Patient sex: F
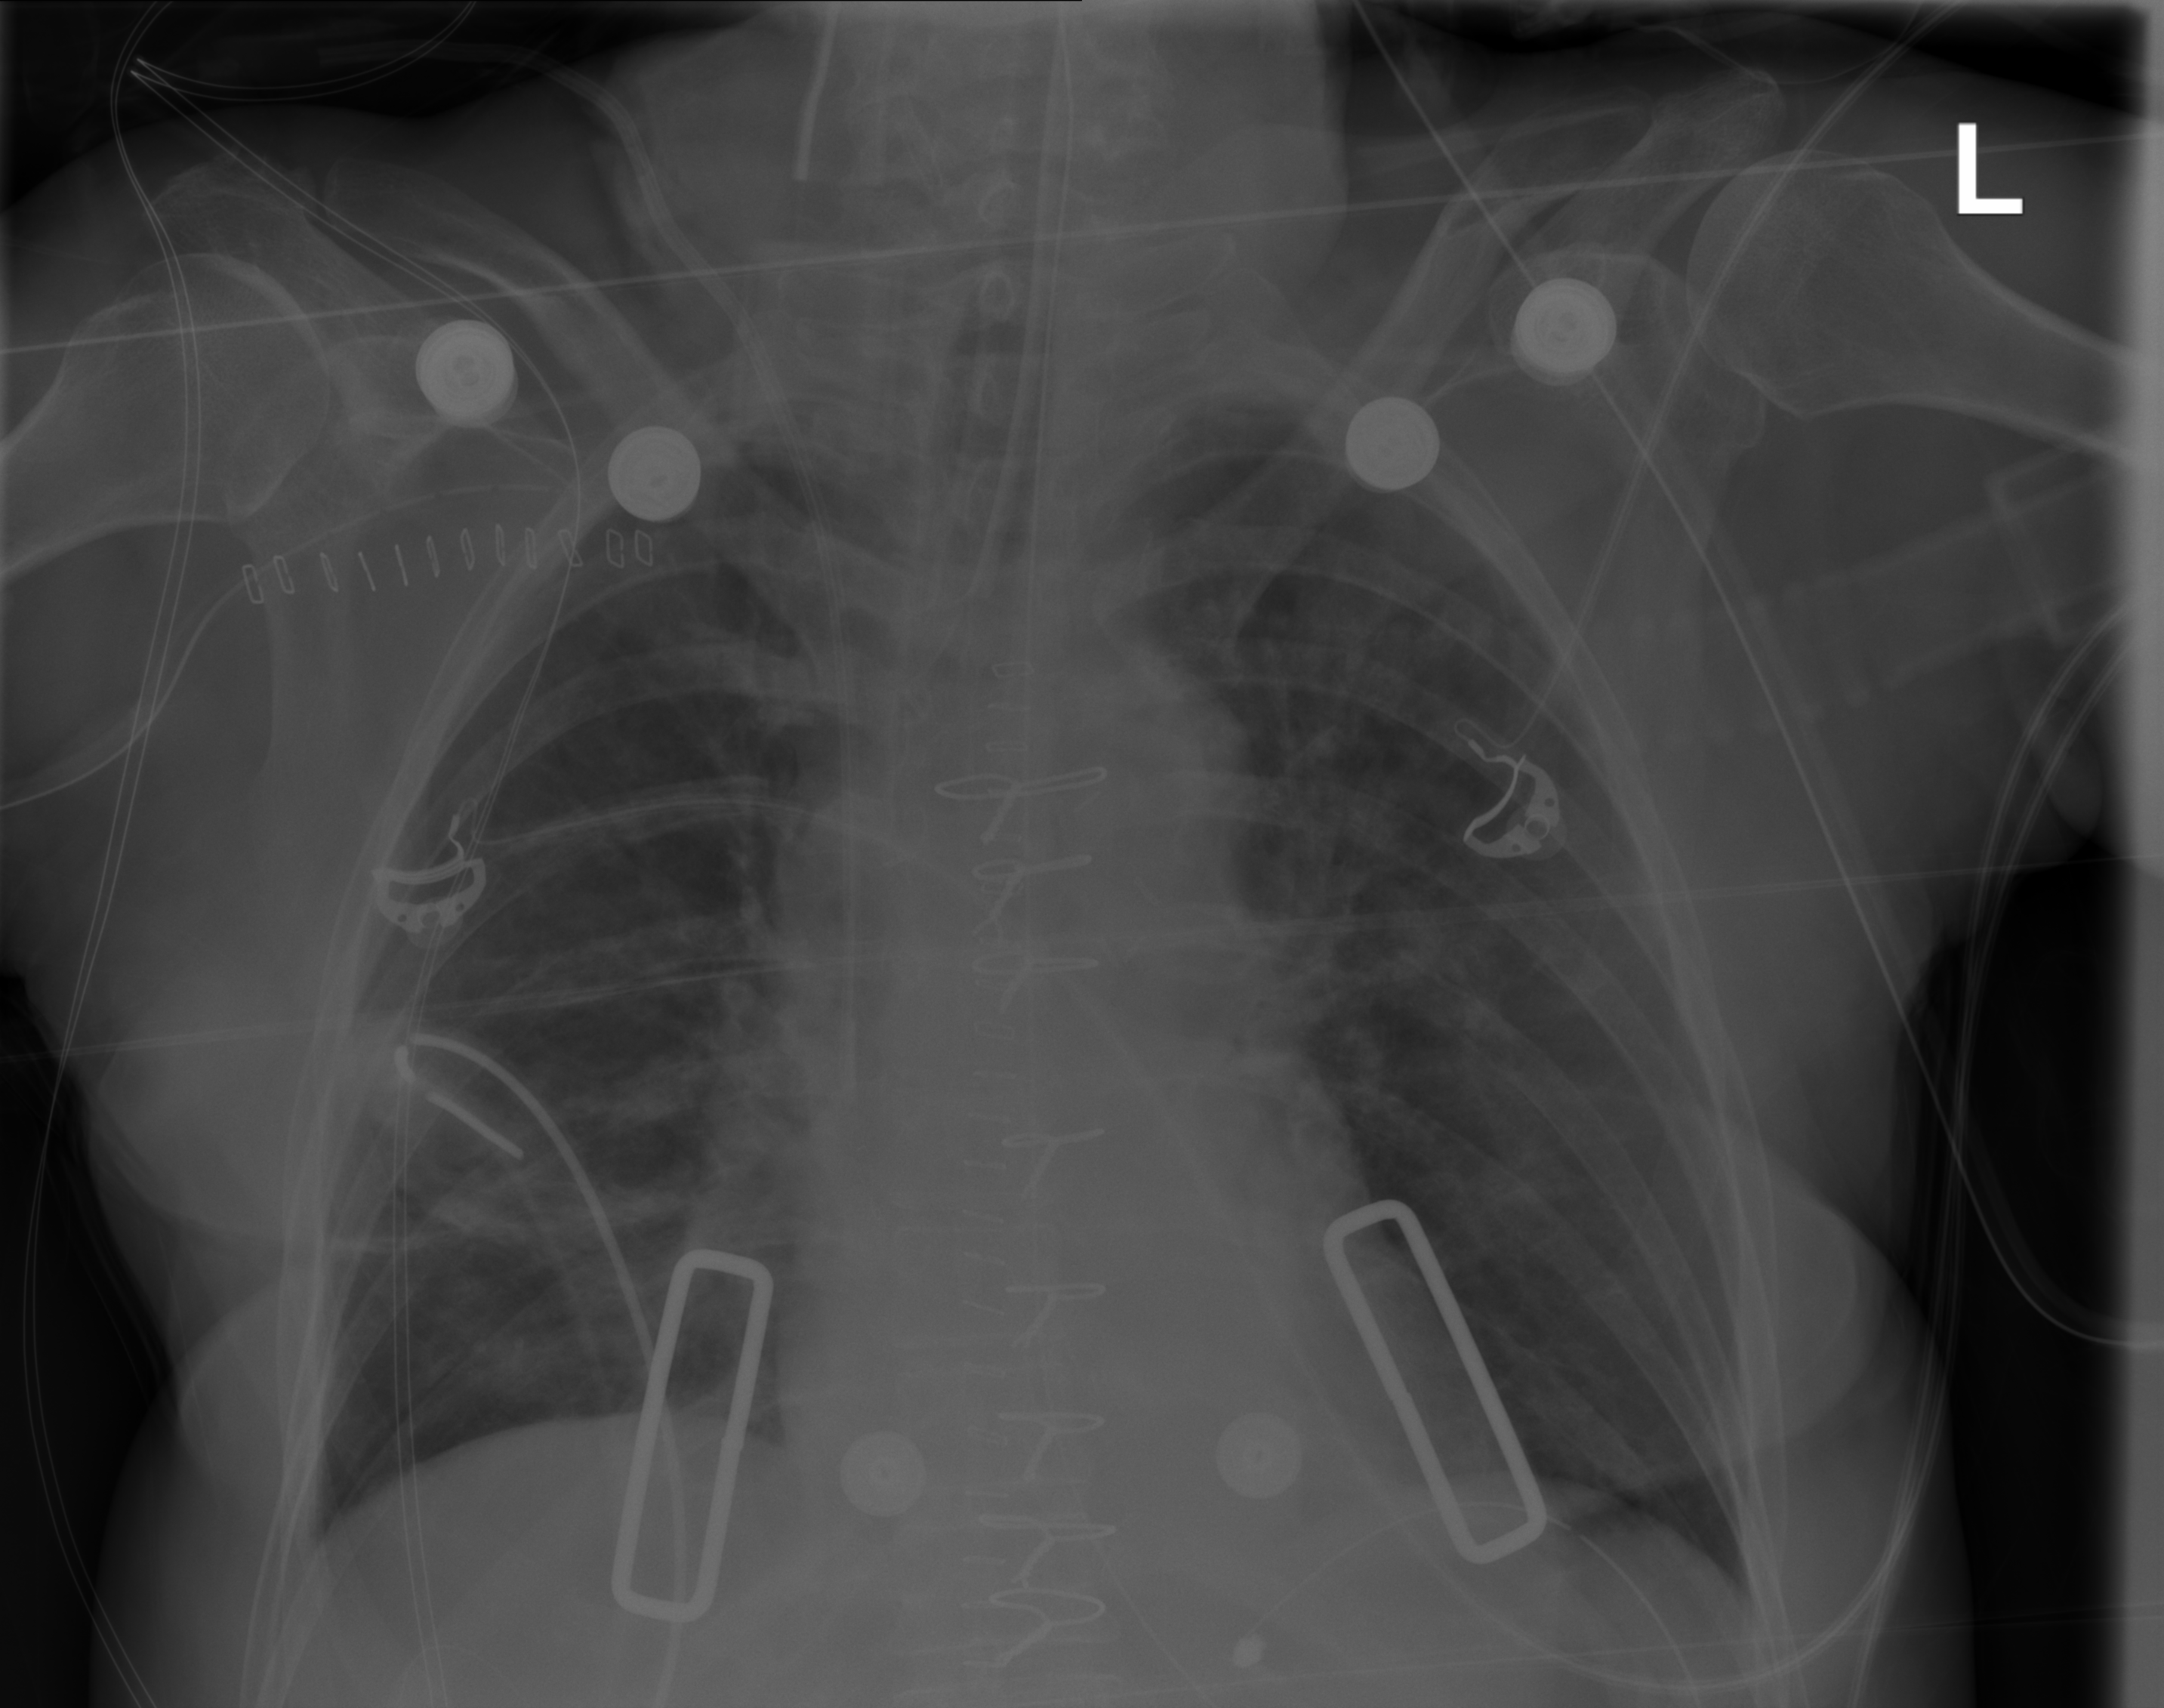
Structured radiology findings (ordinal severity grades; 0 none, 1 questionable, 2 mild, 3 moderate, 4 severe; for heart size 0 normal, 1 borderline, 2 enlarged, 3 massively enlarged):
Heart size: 0
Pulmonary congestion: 2
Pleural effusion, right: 0
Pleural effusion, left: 0
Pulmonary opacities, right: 2
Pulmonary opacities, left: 2
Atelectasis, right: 2
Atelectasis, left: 0